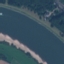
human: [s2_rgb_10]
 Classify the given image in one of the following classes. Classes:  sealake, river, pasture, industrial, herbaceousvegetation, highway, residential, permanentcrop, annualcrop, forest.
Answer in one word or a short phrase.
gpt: River